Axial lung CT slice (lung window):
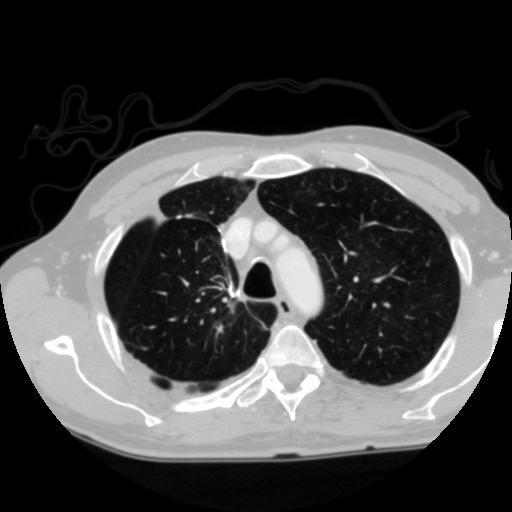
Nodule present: no